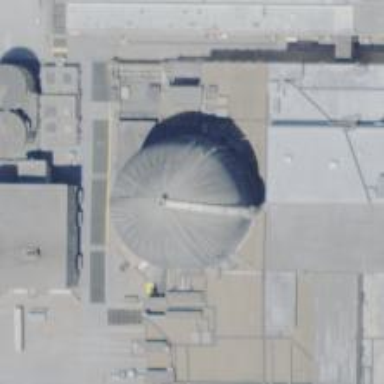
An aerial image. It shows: Nuclear power generator.